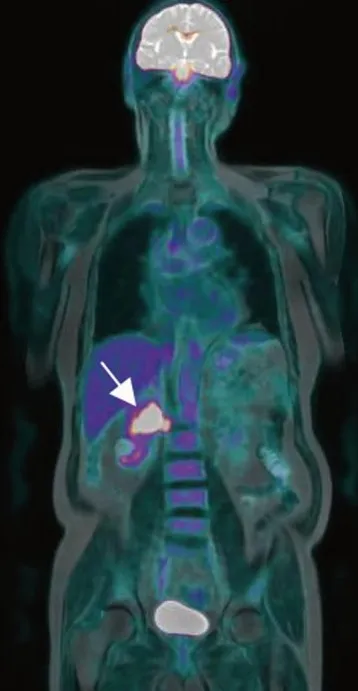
Coronal PET-MRI scan demonstrating a solitary enhancing lesion in the right renal hilum (arrow).
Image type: radiology (pet)